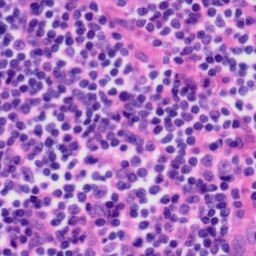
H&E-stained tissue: Tonsil